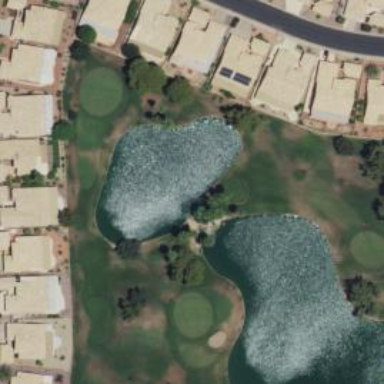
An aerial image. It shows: Water hazard on golf course. The hazard is natural water feature.